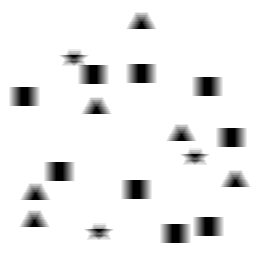
Squares: 9
Triangles: 6
Stars: 3
Total shapes: 18